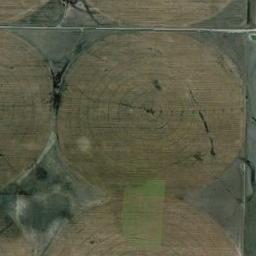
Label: circular_farmland